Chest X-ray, PA view. Patient: 55 years old, sex M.
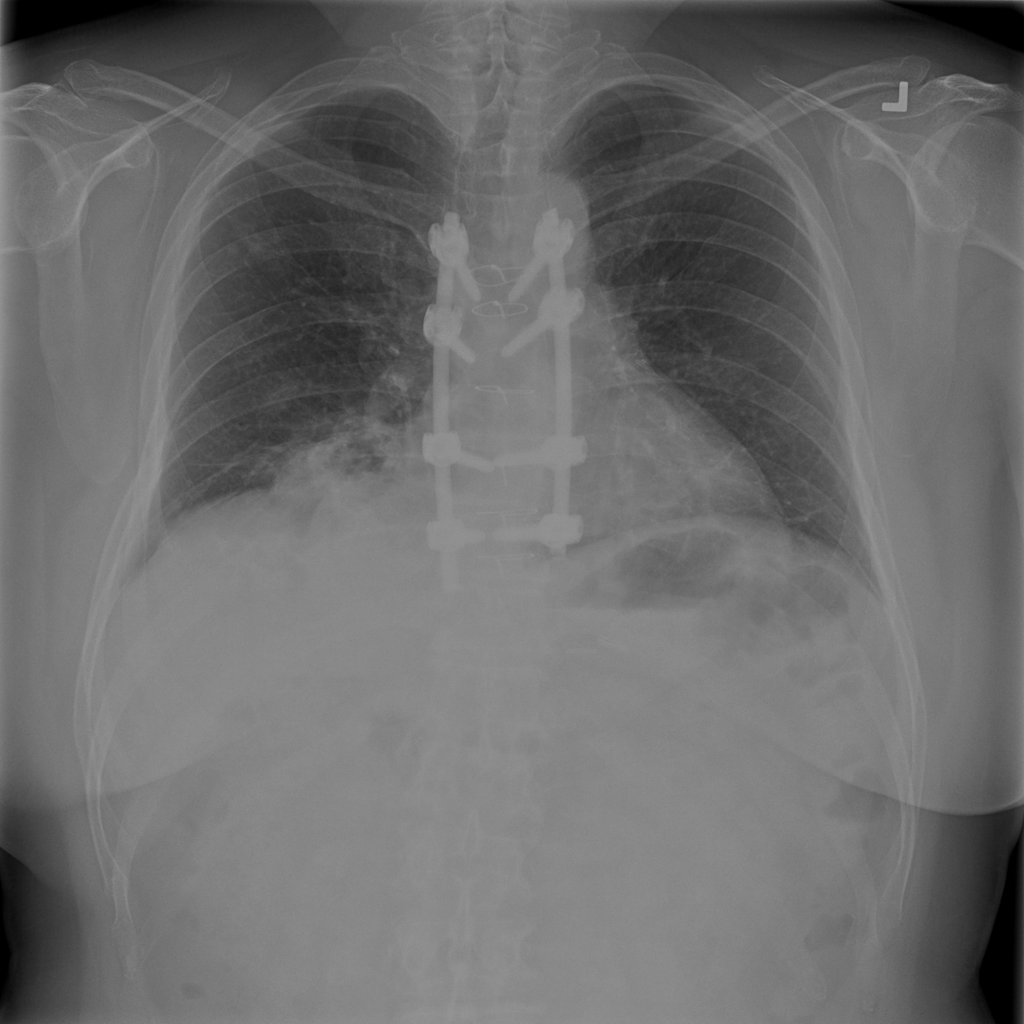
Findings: No Finding